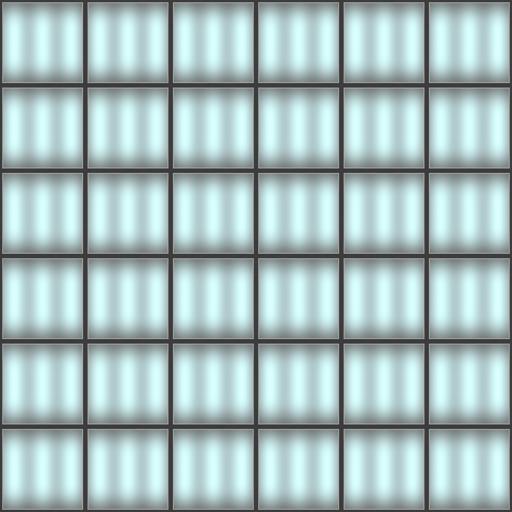
Tags: ceiling office